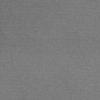
Label: dusty